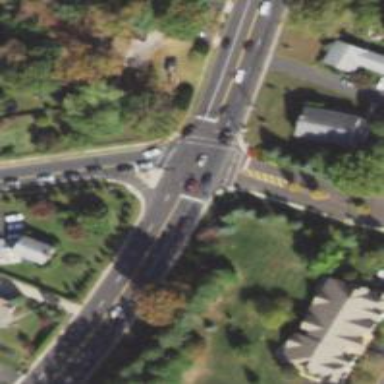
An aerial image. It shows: Marked crossing on the road.